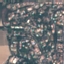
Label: Residential